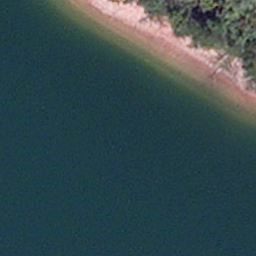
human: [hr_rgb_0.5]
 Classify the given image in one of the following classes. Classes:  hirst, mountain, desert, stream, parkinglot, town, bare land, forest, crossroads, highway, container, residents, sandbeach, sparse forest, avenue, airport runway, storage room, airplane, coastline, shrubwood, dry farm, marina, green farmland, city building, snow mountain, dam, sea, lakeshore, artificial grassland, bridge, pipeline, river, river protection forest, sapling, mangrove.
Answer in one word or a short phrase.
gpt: lakeshore